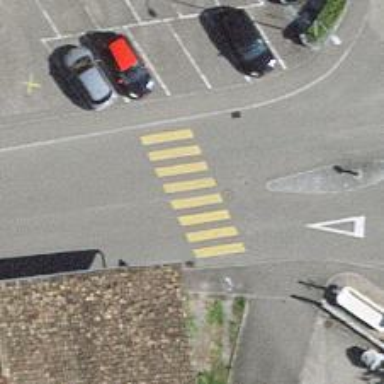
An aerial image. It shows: Marked crossing on the road.